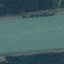
Land use / land cover: River